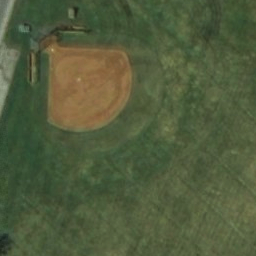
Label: baseballdiamond